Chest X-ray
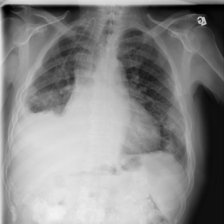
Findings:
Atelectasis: negative
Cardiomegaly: negative
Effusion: negative
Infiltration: positive
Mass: negative
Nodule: negative
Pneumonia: negative
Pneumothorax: negative
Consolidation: negative
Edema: negative
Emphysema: negative
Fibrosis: negative
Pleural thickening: negative
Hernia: negative